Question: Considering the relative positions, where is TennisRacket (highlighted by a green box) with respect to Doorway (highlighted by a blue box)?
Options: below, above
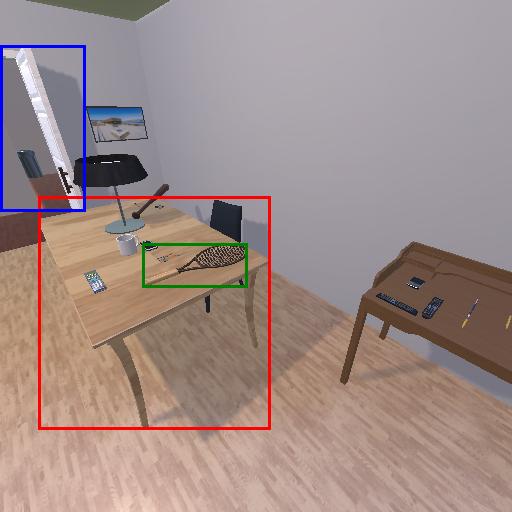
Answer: below